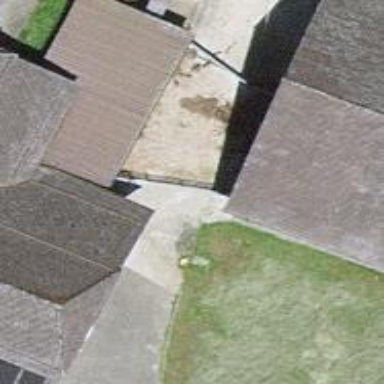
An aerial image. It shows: View of roof of building.